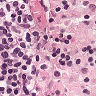
Metastatic tissue present: no